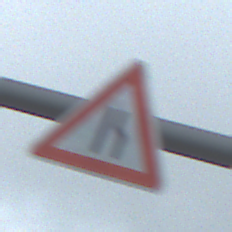
Verkehrszeichen: EinseitigVerengteFahrbahnRechts
Umgebung: Outdoor, Suburban
Tageszeit: Midday
Wetter: Overcast
Licht: Natural
Jahreszeit: NotSpecified
Kontrast: LowContrast